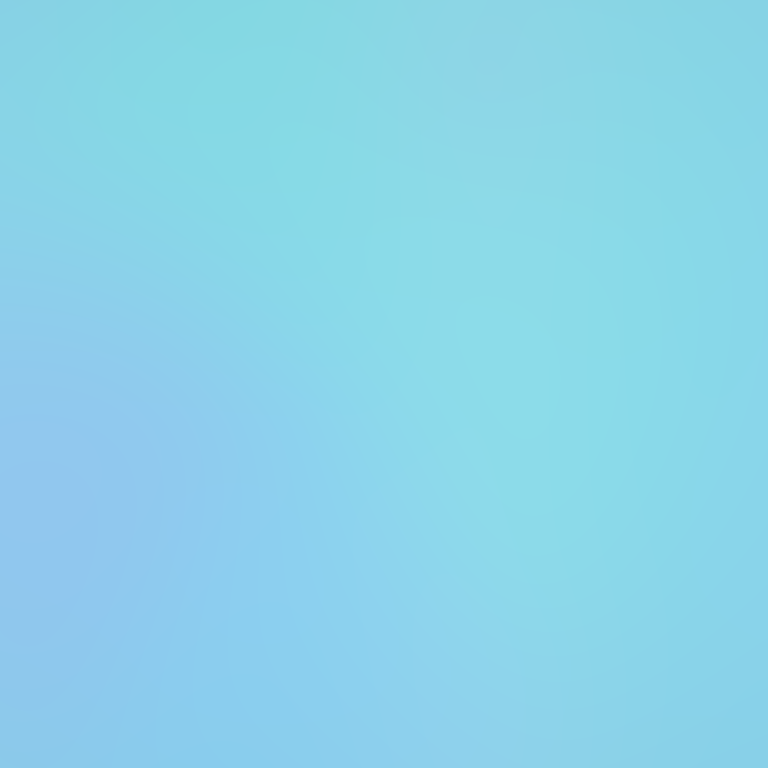
Abstract light effect, smooth gradient from soft cyan to light blue, calm atmosphere, diffuse light, no room, no furniture, no objects.